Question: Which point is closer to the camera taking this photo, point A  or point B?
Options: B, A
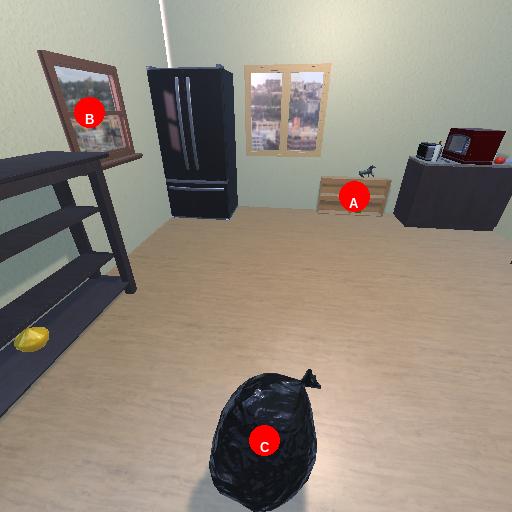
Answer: B